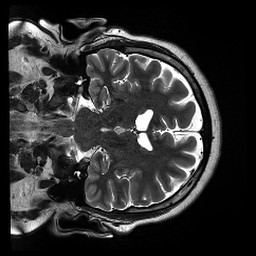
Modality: T2w
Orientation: coronal
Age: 21
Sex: male